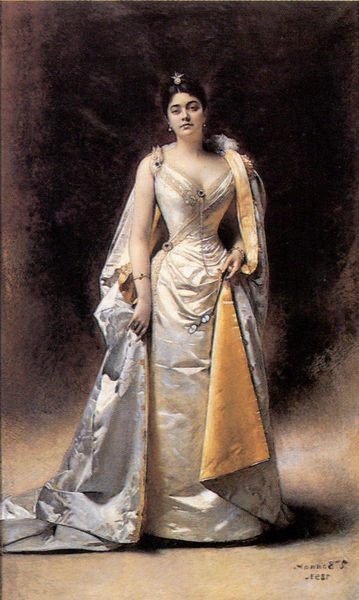
Titel: Portrait of Mme Albert Cahen d'Anvers
Künstler: Léon Bonnat
Standort: Bayonne
Institution: Musée Bonnat
Schlagwörter: dunkel, gemälde, hand, haut, kopf, schatten, umhang, weiß, gelb, impressionismus, ocker, ausschnitt, braun, brust, busen, decolte, elegant, frau, frisur, grau, haar, hell, hintergrund, kleid, licht, orange, schmuck, schwarz, zeichnung, ölbild, blick, dame, beige, fest, malerei, mode, rock, jung, arm, haarschmuck, halten, inkarnat, mensch, samt, silber, stehen, stein, bildnis, portrait, porträt, signatur, öl, gold, haare, mantel, reich, stoff, adel, ohrringe, bühne, oper, sängerin, brosche, dekollete, diadem, hübsch, potrait, poträt, renaissance, seide, vornehm, schärpe, schleppe, taille, brüste, mieder, datierung, russland, monet, schmal, datum, manet, robe, faltenwurf, hochsteckfrisur, edel, fein, schick, abendkleid, satin, foto, stolz, brille, scherpe, anlass, festlich, portrai, ganzfigur, armband, armreif, frontalansicht, silbern, antik, frauenportrait, korsett, claude monet, königlich, ganzkörperporträt, königin, golden, seidenkleid, cape, selbstbewusst, schwar, wespentaille, kostbar, ballkleid, gouache, primatechnik, sxhwarz, decollete, gefüttert, broschen, abendrobe, agraffe, langes kleid, russin, ganzkörperportrait, ganze figur, ganzkörperbildnis, dein, russlane, diadema, prinzesse